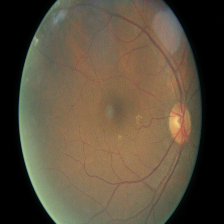
Diabetic retinopathy grade: Moderate